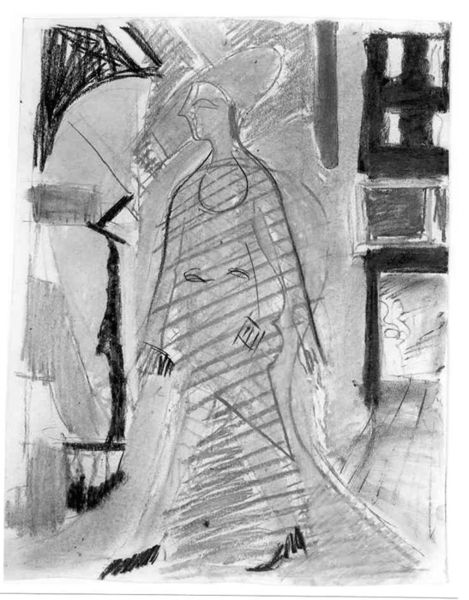
Titel: Begegnung
Künstler: Ernst Ludwig Kirchner
Standort: Karlsruhe
Institution: Staatliche Kunsthalle Karlsruhe
Schlagwörter: dunkel, fuß, gemälde, gott, hand, kopf, körper, mann, schatten, umhang, weiß, grob, kirchner, menschen, stadt, ausschnitt, bewegung, busen, fenster, finger, frau, frisur, grau, haar, hell, hintergrund, holz, hut, kleid, kreide, laterne, licht, mund, nase, profil, raum, schwarz, skizze, strasse, stuhl, tisch, tür, zeichnung, zimmer, dame, gebäude, haus, schirm, weg, expressionismus, flächig, haube, hochformat, mode, muster, hose, jung, kappe, mütze, wand, arm, arme, augen, gesicht, mensch, stehen, ärmel, bild, bildnis, hals, hände, porträt, spiegel, vorhang, häuser, kalt, gehen, gitter, boden, auge, figur, gewand, haare, mantel, pose, stehend, bühne, person, theater, dekollete, kontrast, kamin, kreis, beine, deutschland, kopfbedeckung, schleppe, bein, brüste, füße, hintern, seitlich, papier, schreibtisch, bogen, perspektive, fußboden, schuhe, studie, moderne, laufen, abstrakt, kette, modern, formen, grafik, graphik, schattierung, linien, winter, laden, läden, dielen, könig, holzboden, symmetrie, gestreift, streifen, deutsch, bretter, transparent, striche, tor, gestalt, schauspiel, eingang, gang, tusche, fenter, spaziergang, linie, kohle, schwarz-weiß, schweiz, schraffur, seite, straßenszene, schraffiert, bleistift, helm, manschetten, schritt, tasche, schuh, entwurf, kohlezeichnung, reduziert, portät, hellgrau, grab, scharz-weiss, gut, picasso, zentral, durchsichtig, begegnung, gehend, schreiten, schreitend, urban, eingan, pumps, absatz, gottheit, pyramide, taschen, geometrie, viereck, expression, klassisch, ägyptisch, ägypten, ägypter, buntstift, vorzeichnung, strichzeichnung, prfil, hochhaus, hochrechteckig, marc, gekritzel, bruste, informell, graustufe, agyptisch, hohe schuhe, stöckelschuh, dekolette, pharaonin, geht, papaier, kostuem, nütze, aida, 20. jahrhundert, f, fenst, bühnentü+r, giott, holbretter, jnacht, hochhackig, naschetten, eingag, kleopratra, müütze, schreitetnd, ägpyten, gerau